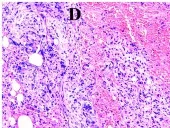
Brush Cytology, Histopathologic, and Immunohistochemical Examinations of Biopsy Tissue from Pulmonary Metastasis. (D, E) HE-stained images of biopsy tissue from the pulmonary metastasis focus (40x).
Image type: pathology (immunostaining)